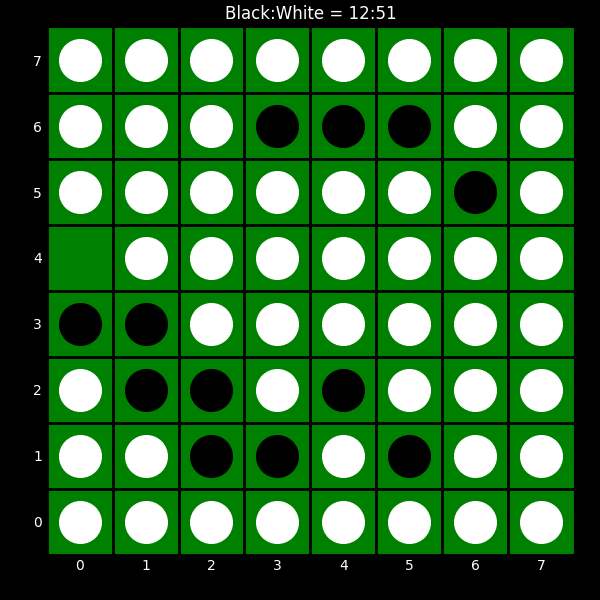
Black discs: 12
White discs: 51